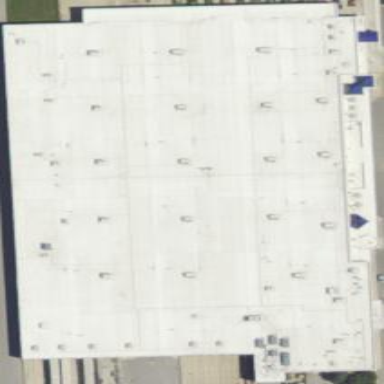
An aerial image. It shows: Supermarket building.